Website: home-depot
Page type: customer-info-address
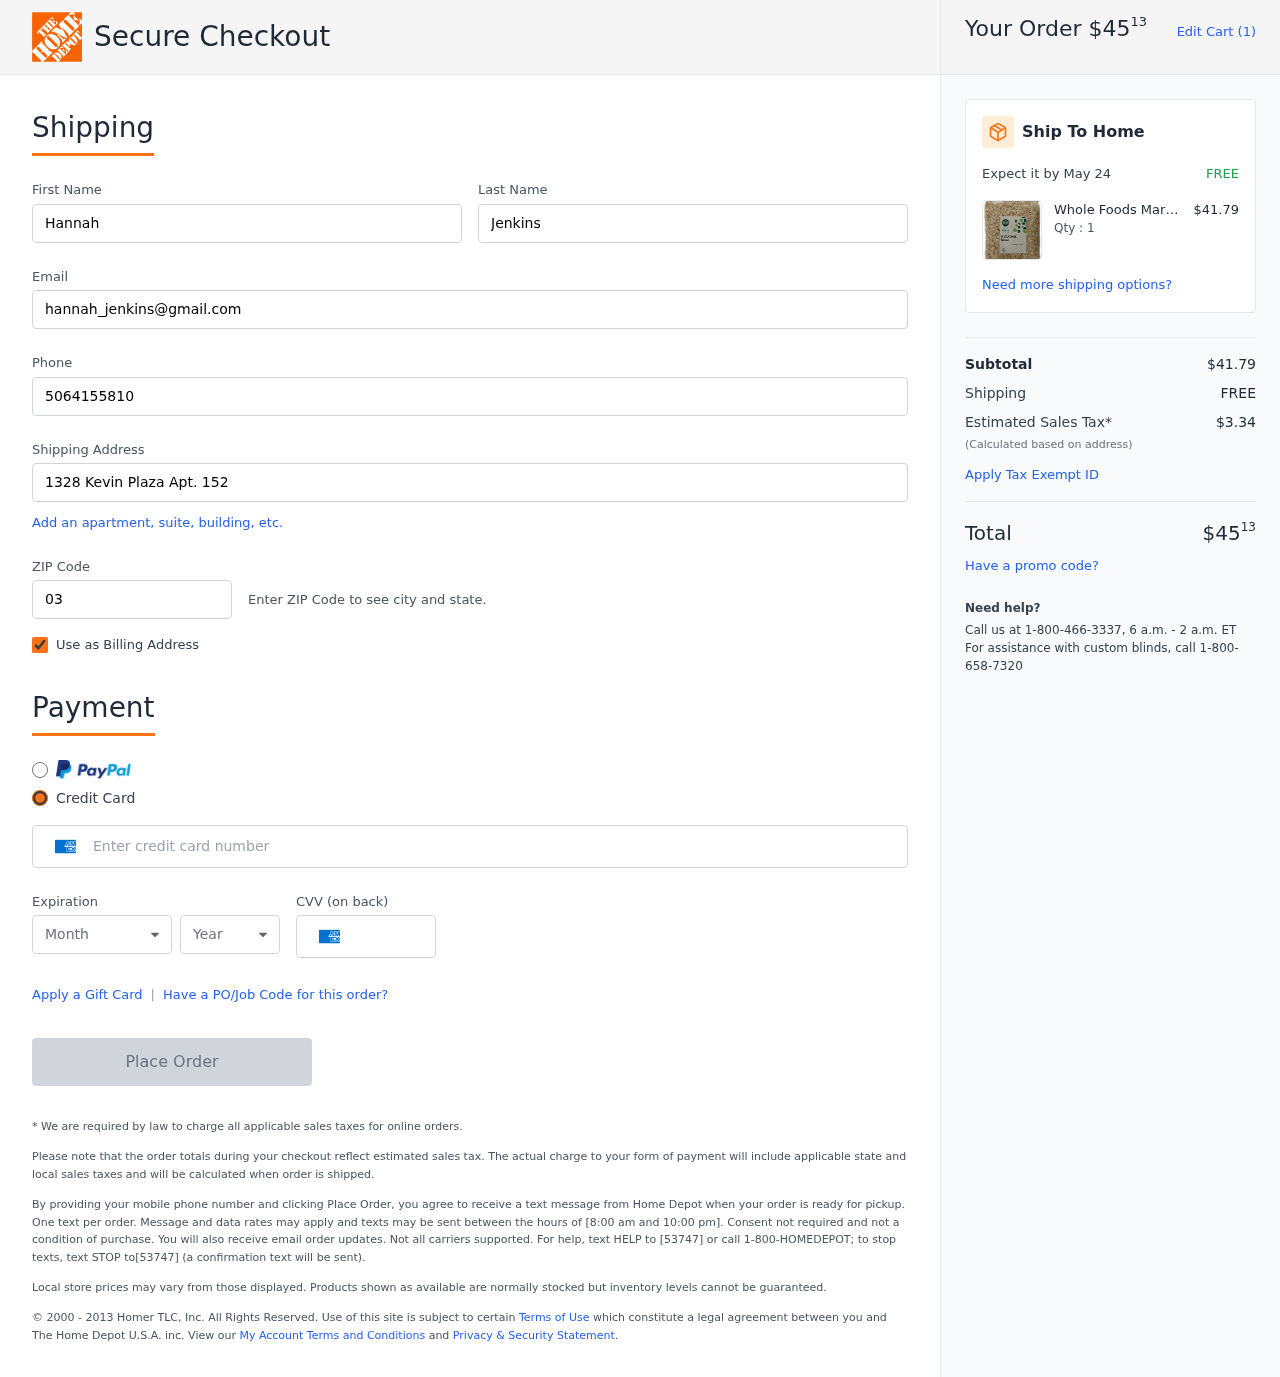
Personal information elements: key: PII_CARD_CVV
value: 7314
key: PII_CARD_EXPIRY_MONTH
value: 02
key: PII_CARD_EXPIRY_YEAR
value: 27
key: PII_CARD_NUMBER
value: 3419 6394 5680 442
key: PII_EMAIL
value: hannah_jenkins@gmail.com
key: PII_FIRSTNAME
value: Hannah
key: PII_LASTNAME
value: Jenkins
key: PII_PHONE
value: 5064155810
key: PII_POSTCODE
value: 03291
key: PII_STREET
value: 1328 Kevin Plaza Apt. 152
Product elements: key: PRODUCT1_BRAND
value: Whole Foods Market
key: PRODUCT1_NAME
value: Whole Foods Market Organic Buckwheat Flakes, 500 g
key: PRODUCT1_PRICE
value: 41.79
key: PRODUCT1_QUANTITY
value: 1
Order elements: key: ORDER_TOTAL
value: $4513
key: ORDER_NUM_ITEMS
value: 1
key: ORDER_DELIVERY_DATE
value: May 24
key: ORDER_SUBTOTAL
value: $41.79
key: ORDER_SHIPPING_COST
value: FREE
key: ORDER_TAX
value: $3.34